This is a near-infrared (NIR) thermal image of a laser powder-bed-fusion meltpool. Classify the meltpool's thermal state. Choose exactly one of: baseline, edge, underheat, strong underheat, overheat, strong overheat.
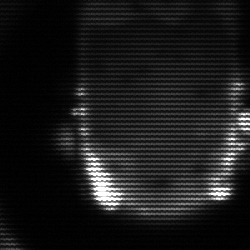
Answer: baseline